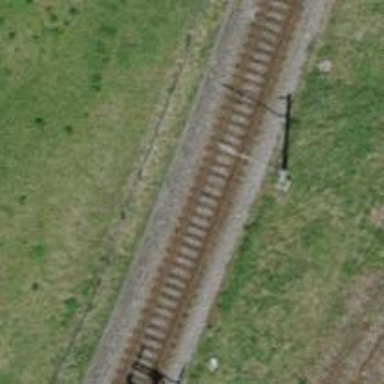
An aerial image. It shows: Railway track with contact lines for electrification.